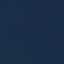
Land use / land cover: SeaLake